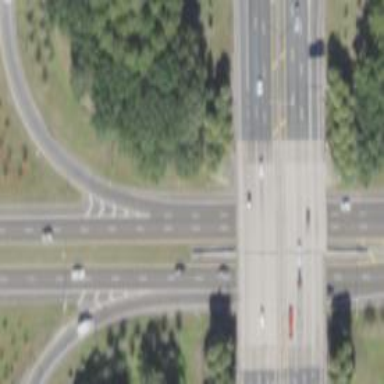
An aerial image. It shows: Motorway junction.